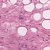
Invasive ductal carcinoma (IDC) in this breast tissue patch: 0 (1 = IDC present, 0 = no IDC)